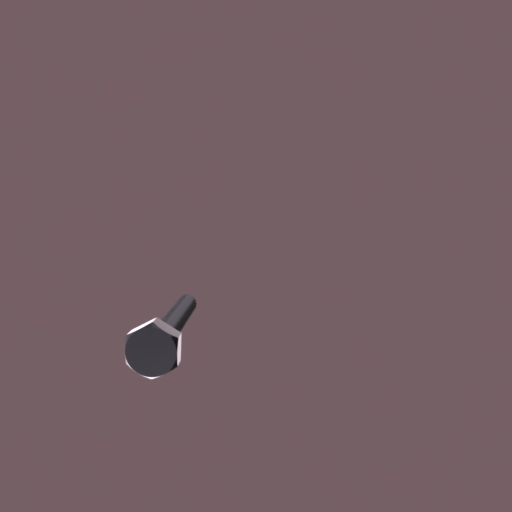
Label: bolt